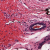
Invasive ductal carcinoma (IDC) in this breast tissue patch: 0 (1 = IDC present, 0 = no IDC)